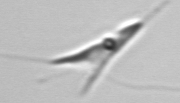
Label: Chrysochromulina_lanceolata